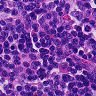
Metastatic tissue present: no